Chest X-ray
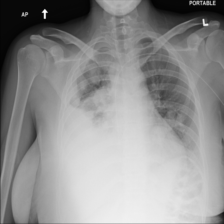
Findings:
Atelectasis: negative
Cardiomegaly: negative
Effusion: positive
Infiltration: negative
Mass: negative
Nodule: negative
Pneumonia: negative
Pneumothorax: negative
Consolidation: negative
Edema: negative
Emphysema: negative
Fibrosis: negative
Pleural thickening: negative
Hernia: negative